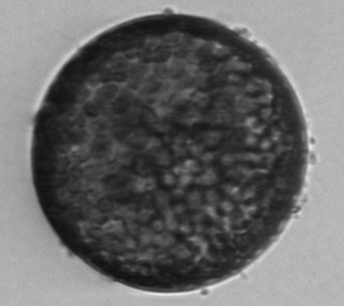
Label: Coscinodiscus